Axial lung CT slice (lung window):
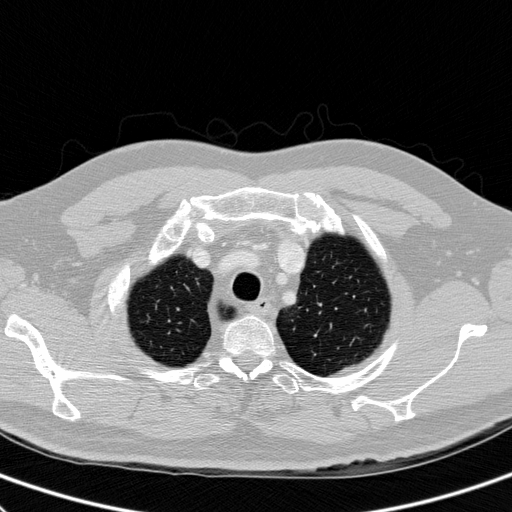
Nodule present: no